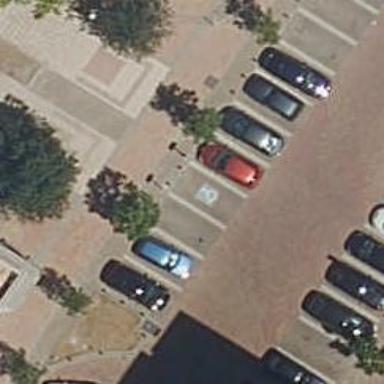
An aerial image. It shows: Pedestrian road.